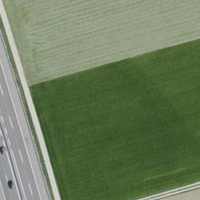
EUNIS habitat code: 57
Species observed at this site:
Milvus milvus
Larus michahellis
Larus canus